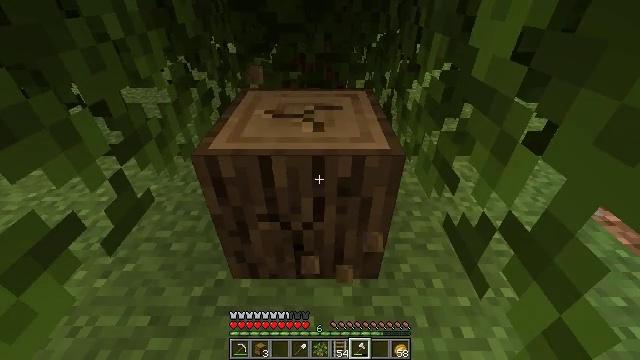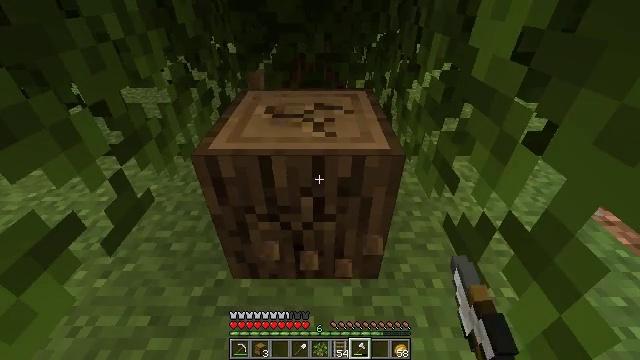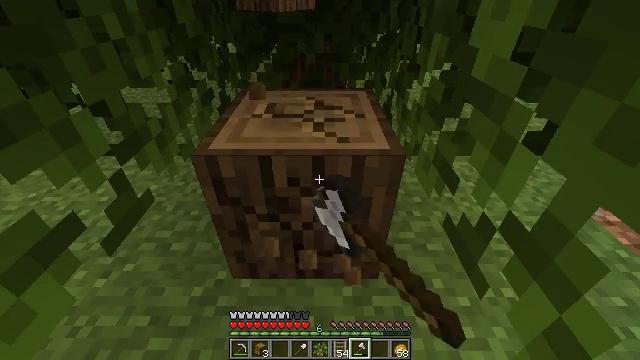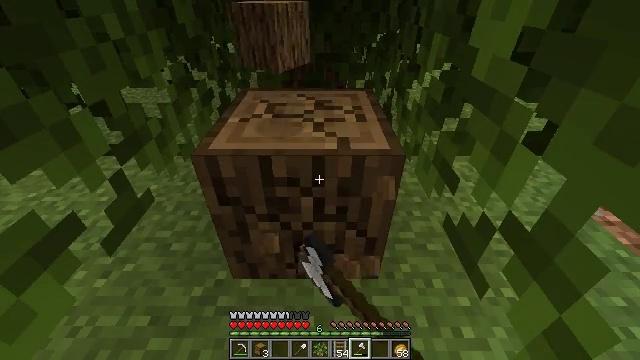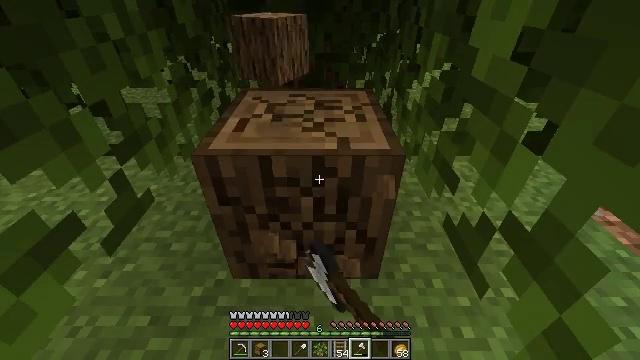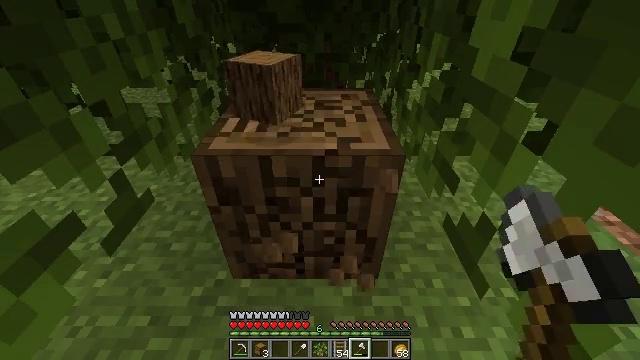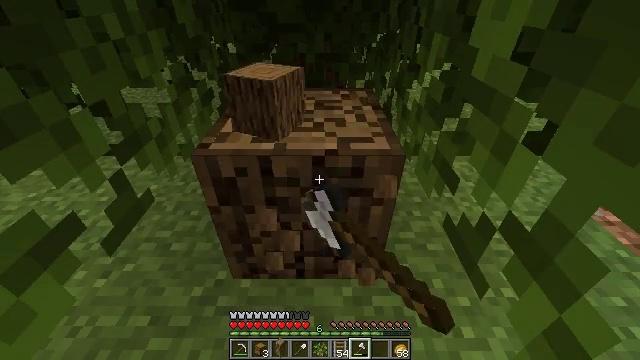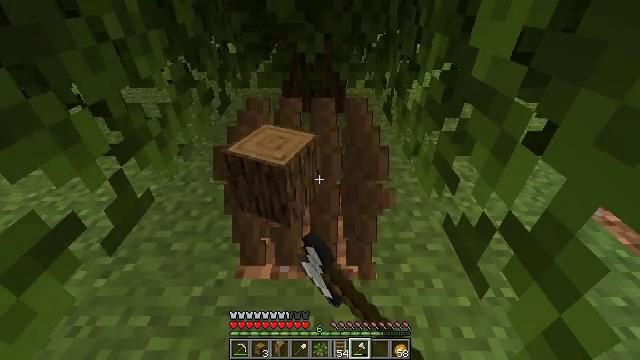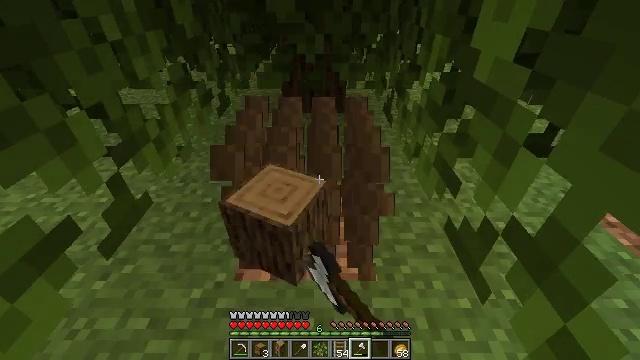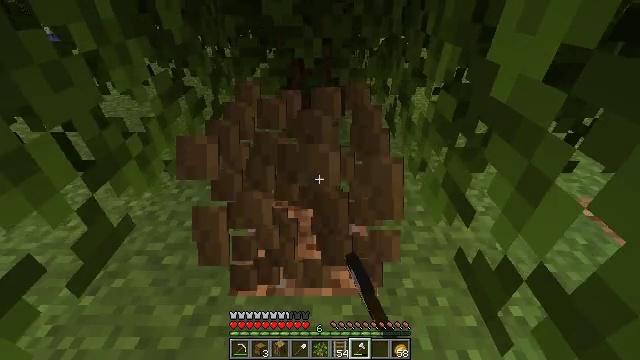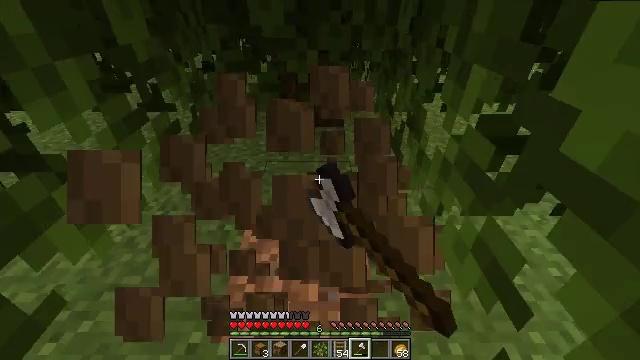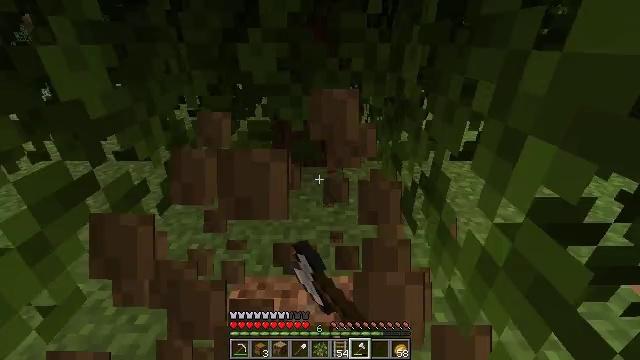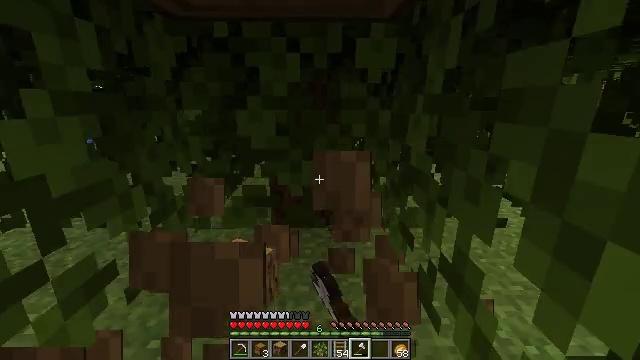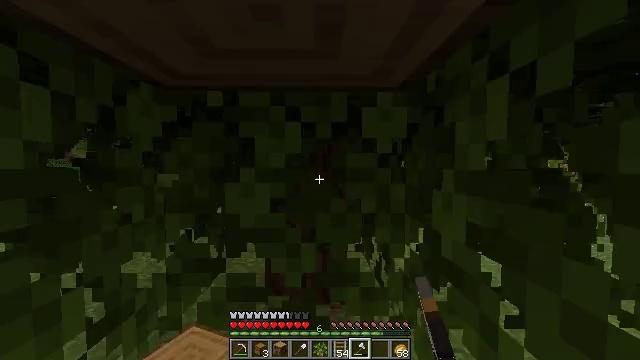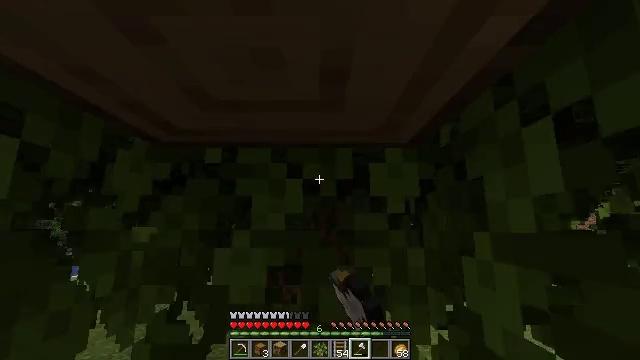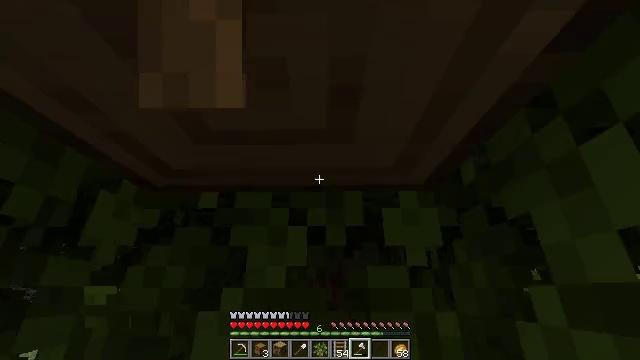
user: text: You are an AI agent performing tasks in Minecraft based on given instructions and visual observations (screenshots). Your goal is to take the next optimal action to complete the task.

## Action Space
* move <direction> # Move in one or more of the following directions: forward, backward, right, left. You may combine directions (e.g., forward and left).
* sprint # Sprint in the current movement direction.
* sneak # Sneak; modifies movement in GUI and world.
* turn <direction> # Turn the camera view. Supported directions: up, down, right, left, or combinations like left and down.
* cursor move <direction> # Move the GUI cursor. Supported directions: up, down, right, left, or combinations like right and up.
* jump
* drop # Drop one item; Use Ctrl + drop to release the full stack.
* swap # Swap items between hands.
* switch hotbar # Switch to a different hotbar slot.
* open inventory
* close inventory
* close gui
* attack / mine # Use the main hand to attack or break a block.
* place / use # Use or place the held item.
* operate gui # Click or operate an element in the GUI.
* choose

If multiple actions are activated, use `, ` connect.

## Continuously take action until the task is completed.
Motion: motion action
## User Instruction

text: Mine the oak log.
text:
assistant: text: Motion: attack / mine
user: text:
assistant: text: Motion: attack / mine
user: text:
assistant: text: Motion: attack / mine
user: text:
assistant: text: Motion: attack / mine
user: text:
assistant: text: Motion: attack / mine
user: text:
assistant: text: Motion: attack / mine
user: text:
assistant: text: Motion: attack / mine
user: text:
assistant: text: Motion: move forward, attack / mine
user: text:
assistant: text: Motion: move forward, attack / mine
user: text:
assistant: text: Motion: move forward, turn up, attack / mine
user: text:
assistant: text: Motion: move forward, turn up, attack / mine
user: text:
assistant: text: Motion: move forward, turn up, attack / mine
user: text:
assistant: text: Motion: move forward, turn up, attack / mine
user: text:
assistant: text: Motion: turn up, attack / mine
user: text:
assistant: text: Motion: turn up, attack / mine
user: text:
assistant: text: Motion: turn left and up, attack / mine
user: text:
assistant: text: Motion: turn left and up, attack / mine
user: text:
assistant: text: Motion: turn up, attack / mine
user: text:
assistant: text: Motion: turn up, attack / mine
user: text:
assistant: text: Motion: turn up, attack / mine
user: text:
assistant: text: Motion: turn up, attack / mine
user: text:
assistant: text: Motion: turn up, attack / mine
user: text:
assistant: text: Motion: turn up, attack / mine
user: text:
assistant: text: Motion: turn up, attack / mine
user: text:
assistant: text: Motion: turn up, attack / mine
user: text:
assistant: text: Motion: turn up, attack / mine
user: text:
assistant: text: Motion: turn up, attack / mine
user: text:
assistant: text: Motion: turn up, attack / mine
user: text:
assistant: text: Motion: turn up, attack / mine
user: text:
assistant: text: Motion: attack / mine